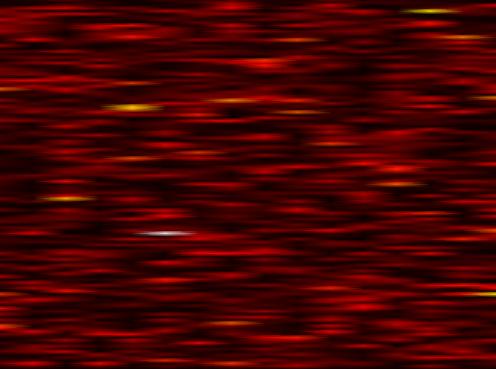
Label: UFMC